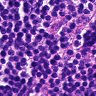
Metastatic tissue present: no